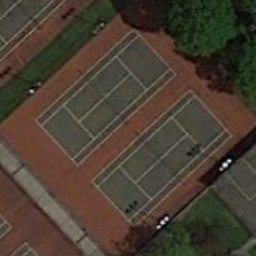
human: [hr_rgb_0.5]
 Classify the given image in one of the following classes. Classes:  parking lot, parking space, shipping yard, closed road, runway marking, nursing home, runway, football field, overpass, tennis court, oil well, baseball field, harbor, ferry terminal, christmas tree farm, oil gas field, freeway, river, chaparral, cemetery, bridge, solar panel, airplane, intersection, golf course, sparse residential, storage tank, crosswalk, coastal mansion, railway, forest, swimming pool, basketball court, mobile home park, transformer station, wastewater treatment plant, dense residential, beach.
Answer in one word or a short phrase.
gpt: tennis court